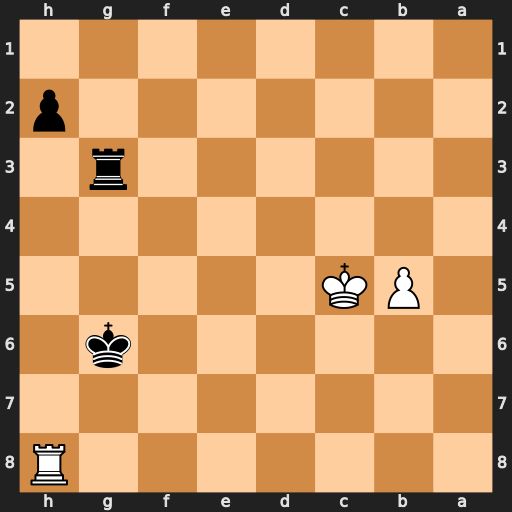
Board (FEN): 7R/8/6k1/1PK5/8/6r1/7p/8
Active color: b
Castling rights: -
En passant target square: -
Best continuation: Rg5+ Kb6 Rh5 Rxh5 Kxh5